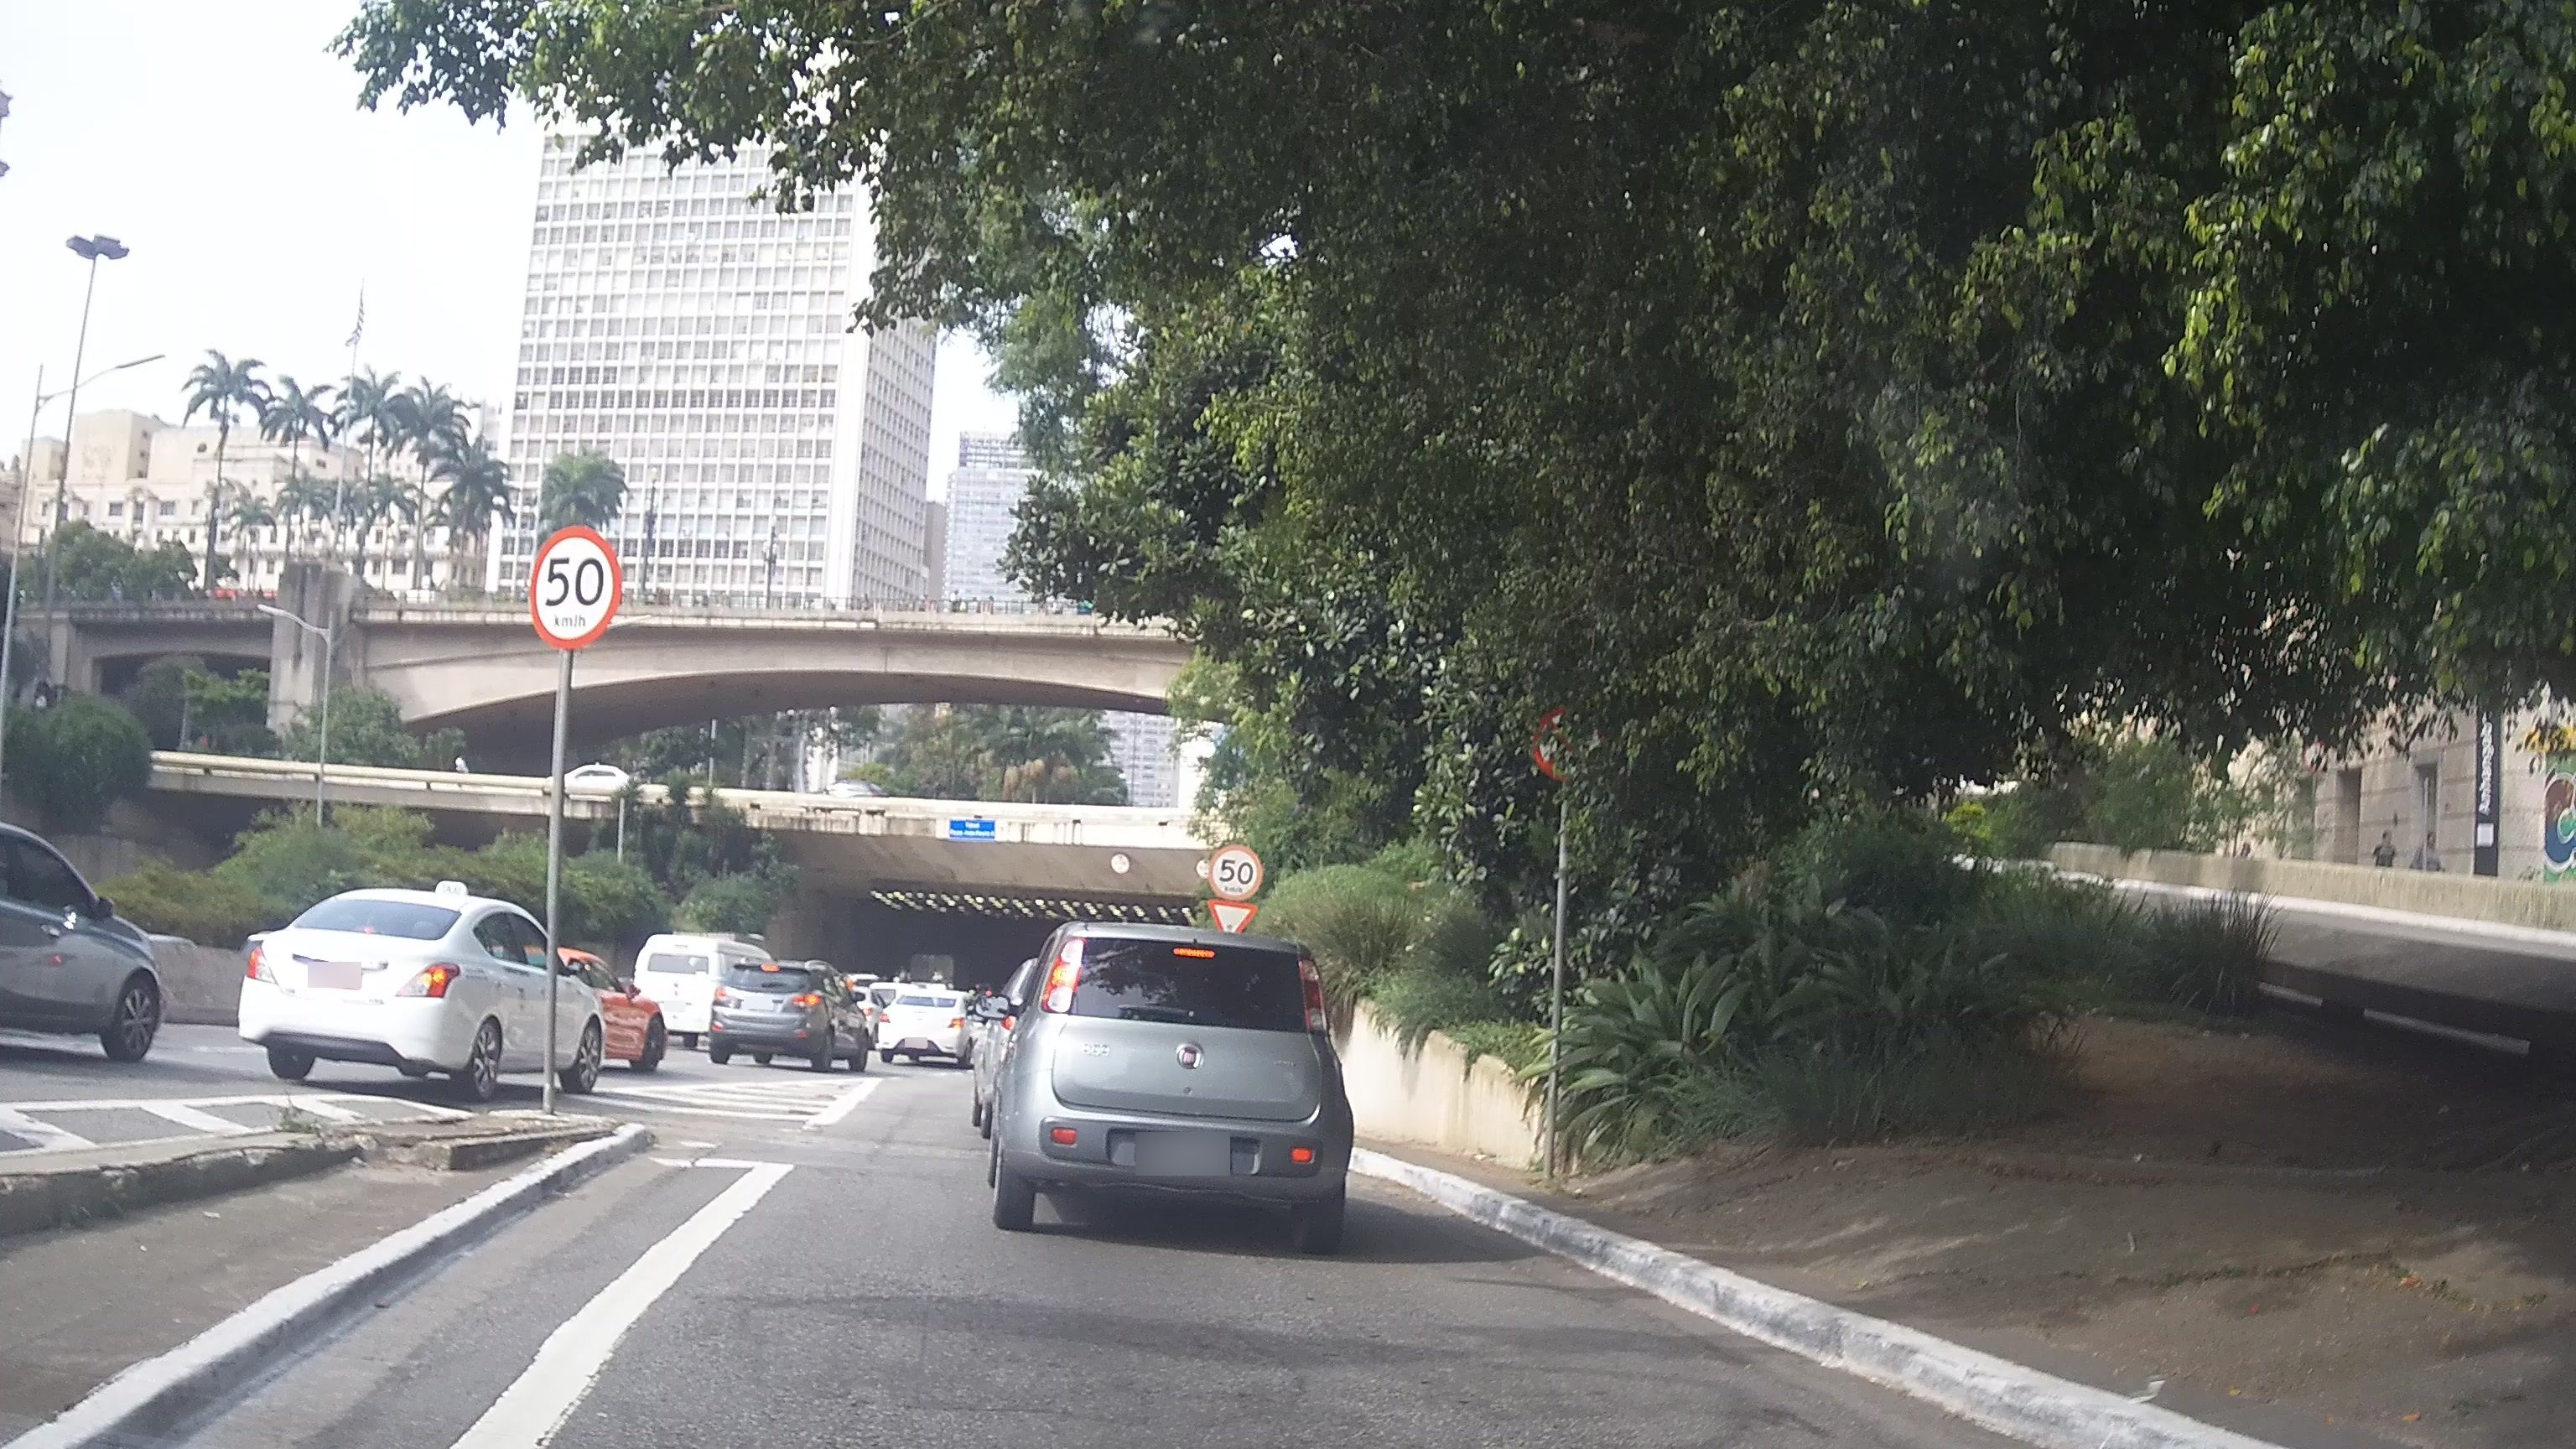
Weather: clear
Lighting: day
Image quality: good
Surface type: driving surface
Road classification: primary_link
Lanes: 1
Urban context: urban centre
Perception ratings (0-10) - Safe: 1.49, Lively: 6.95, Beautiful: 4.47, Boring: 1.1, Depressing: 6.51, Wealthy: 7.76